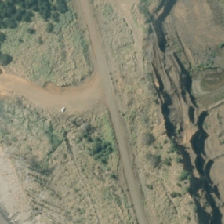
Land cover: low_producing_grassland